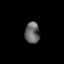
Tissue: lung
Cell type: Epithelial cells
Senescence score: 0.1604
Nuclear area (px): 303
Mean DAPI intensity: 103.3